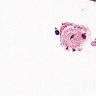
Metastatic tissue present: no